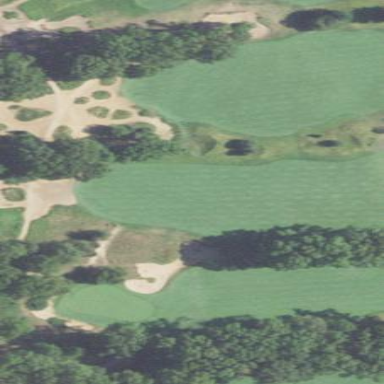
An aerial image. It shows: Grassy area designated as golf fairway.